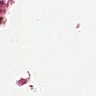
Metastatic tissue present: no